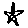
Label: star